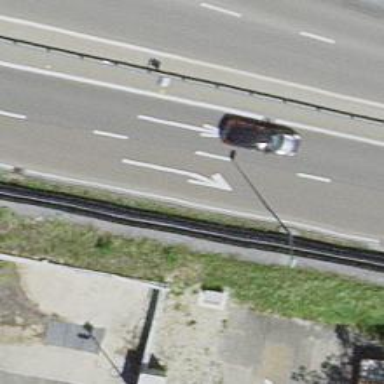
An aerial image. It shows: Asphalt motorway.